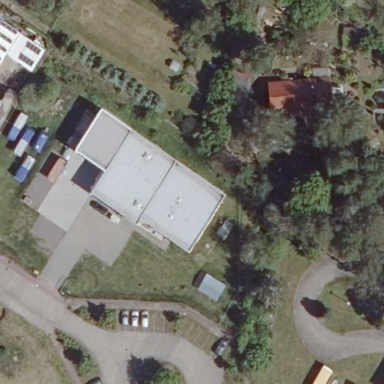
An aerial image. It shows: Public building serving as emergency service facility.